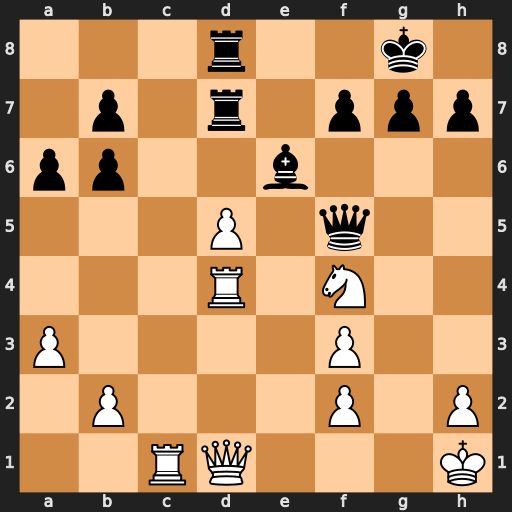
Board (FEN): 3r2k1/1p1r1ppp/pp2b3/3P1q2/3R1N2/P4P2/1P3P1P/2RQ3K
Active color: w
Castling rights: -
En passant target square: -
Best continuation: dxe6 Rxd4 Qxd4